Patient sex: F
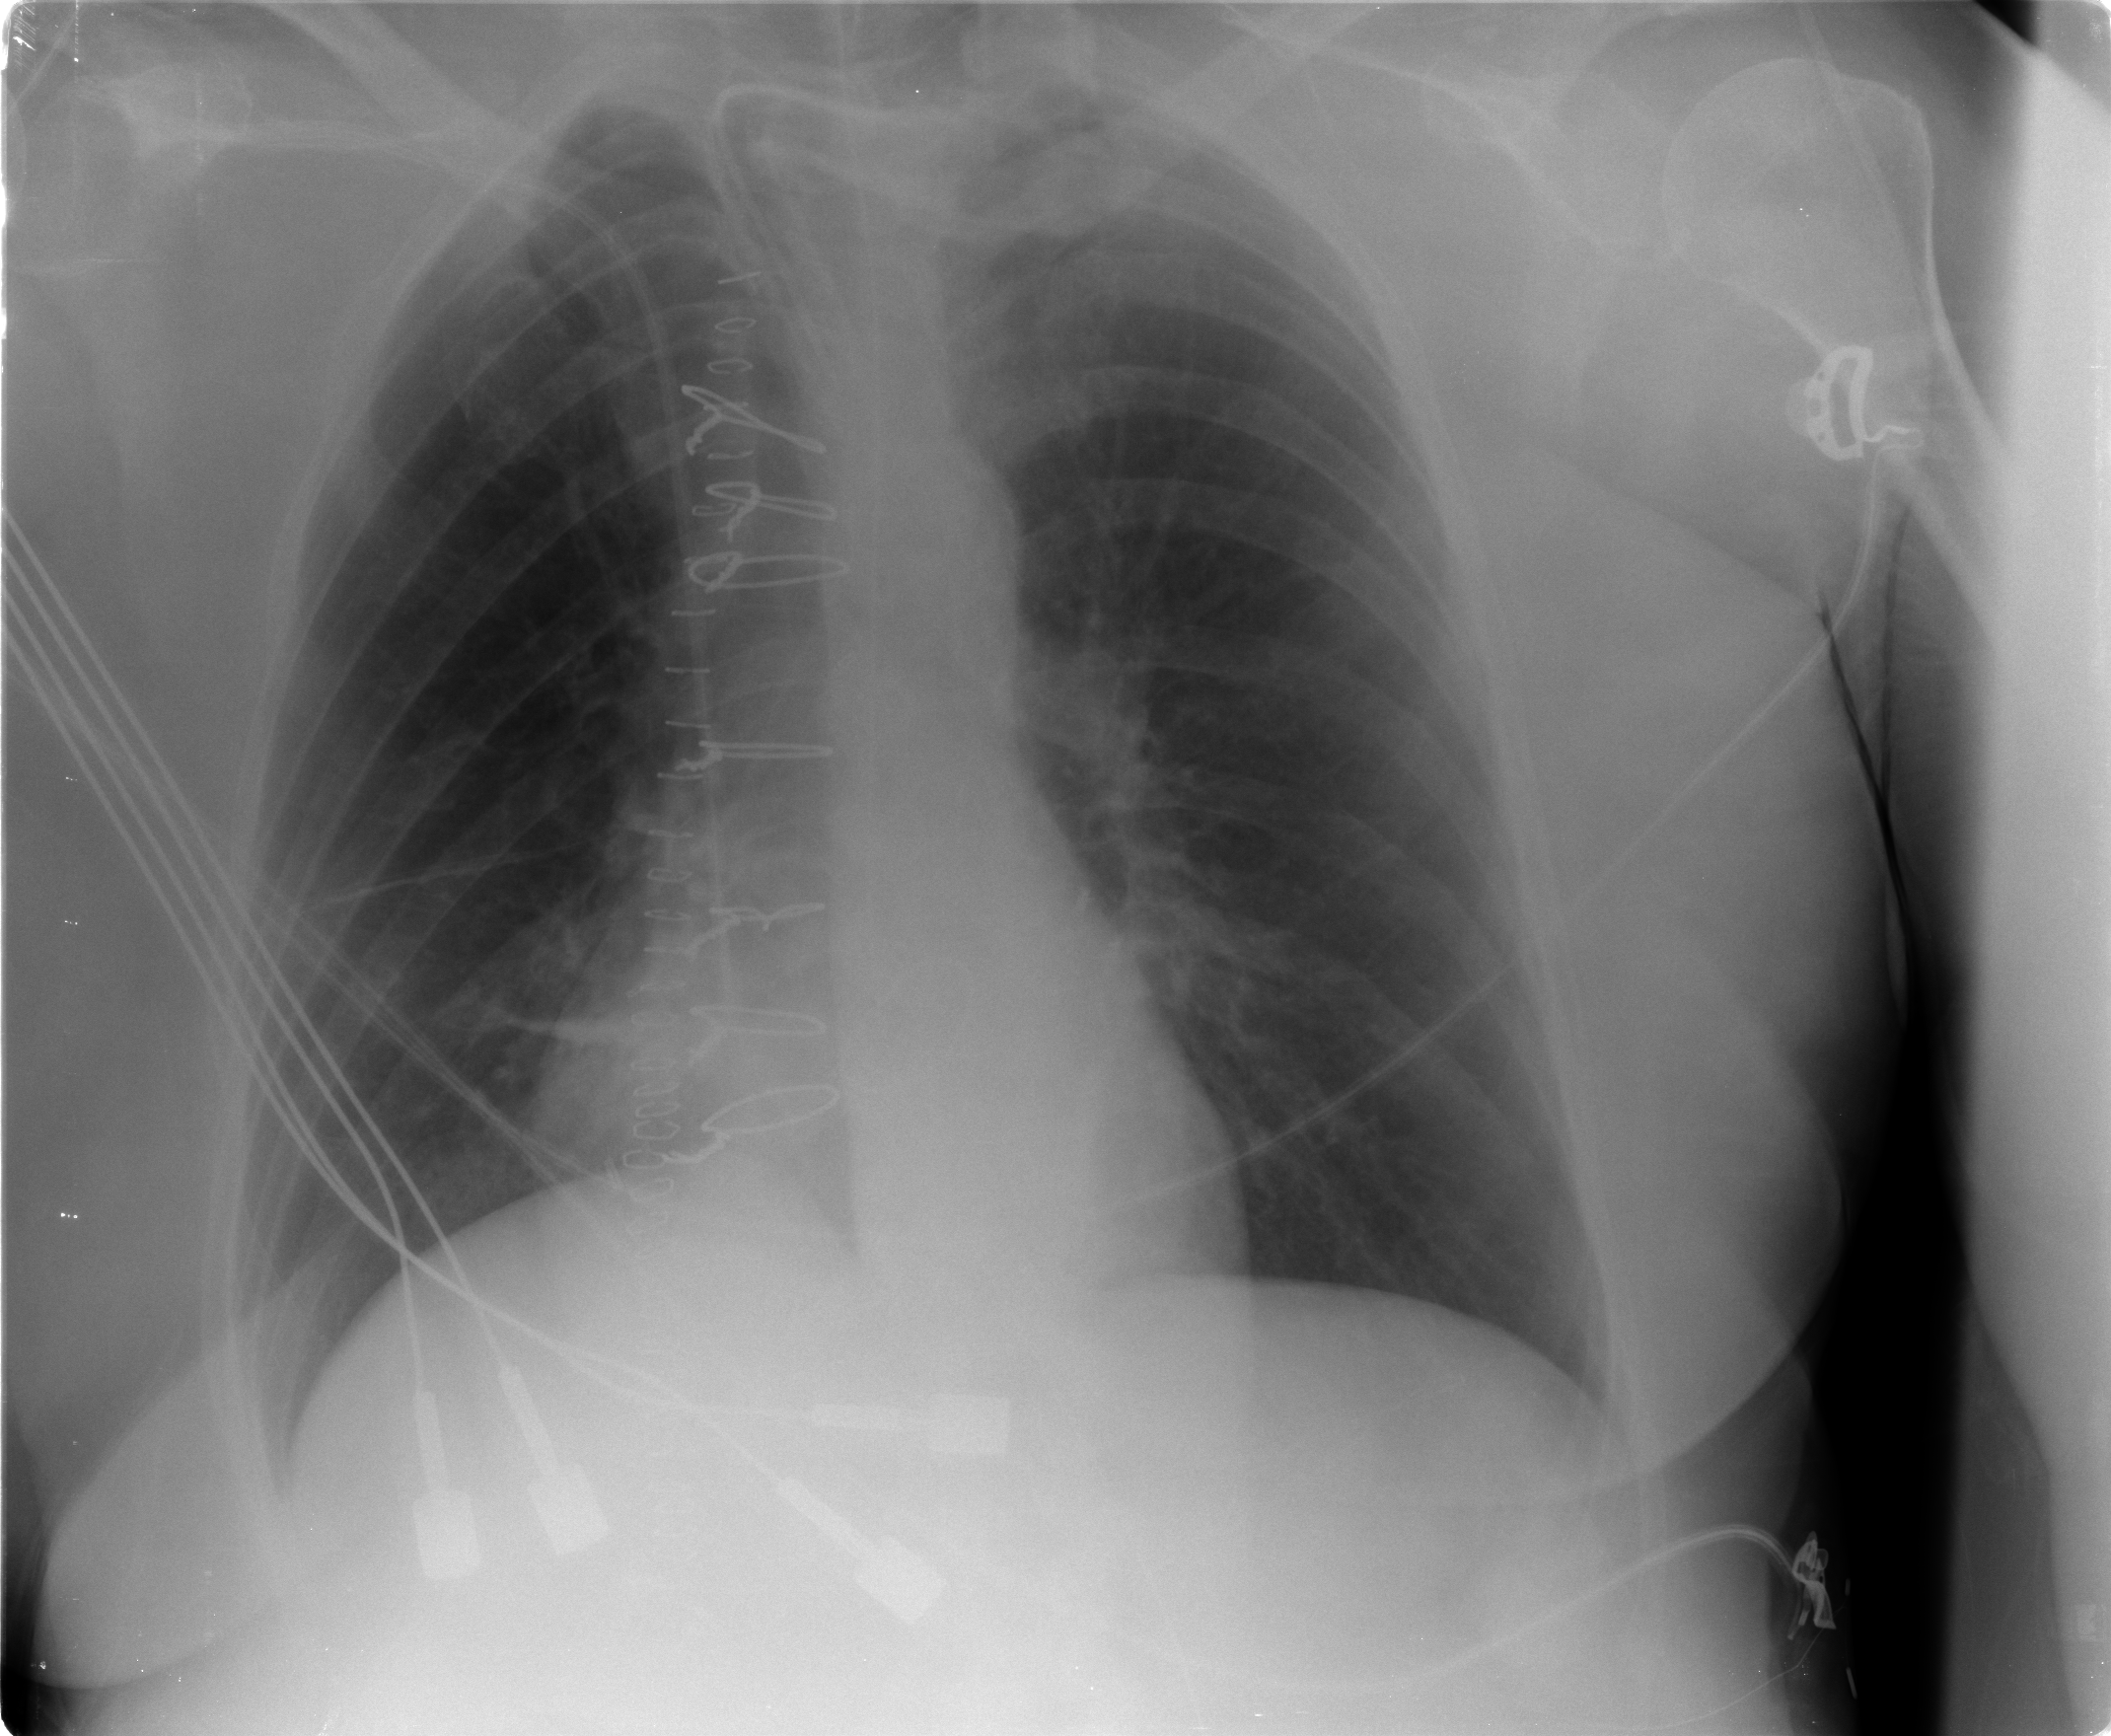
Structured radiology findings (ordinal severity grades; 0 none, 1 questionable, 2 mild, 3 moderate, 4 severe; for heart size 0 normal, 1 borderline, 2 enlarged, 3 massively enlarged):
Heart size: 0
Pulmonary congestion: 0
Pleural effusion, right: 0
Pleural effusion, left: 0
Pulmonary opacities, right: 0
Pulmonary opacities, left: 0
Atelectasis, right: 1
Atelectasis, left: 0